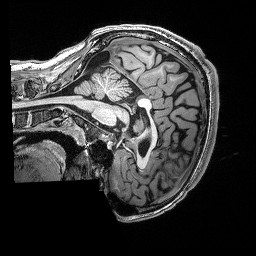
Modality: T1w
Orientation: sagittal
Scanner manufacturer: siemens
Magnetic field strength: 3 T
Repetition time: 2.53 s
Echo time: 0.0033 s